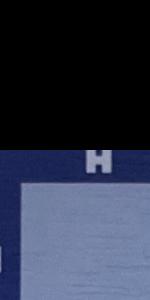
Label: Empty